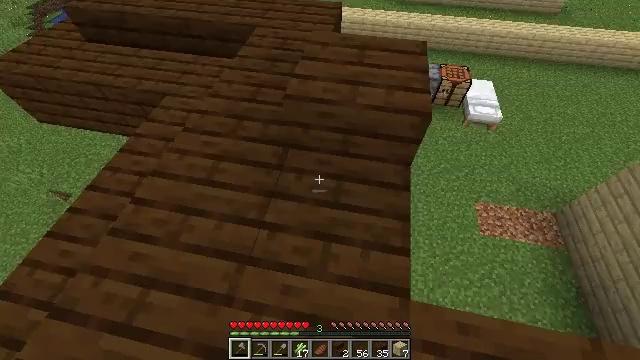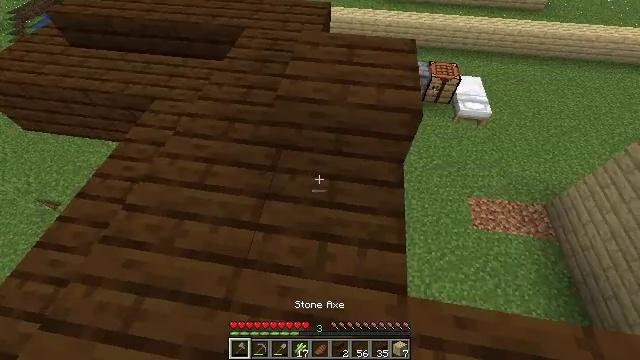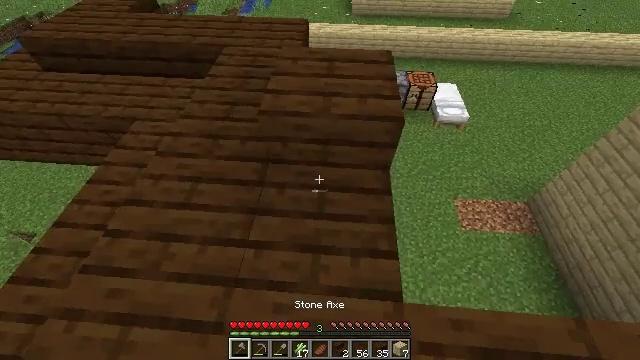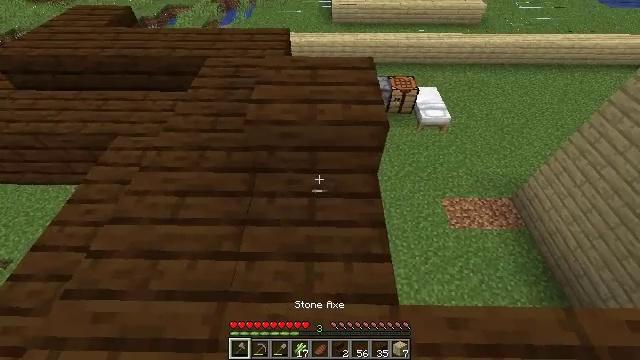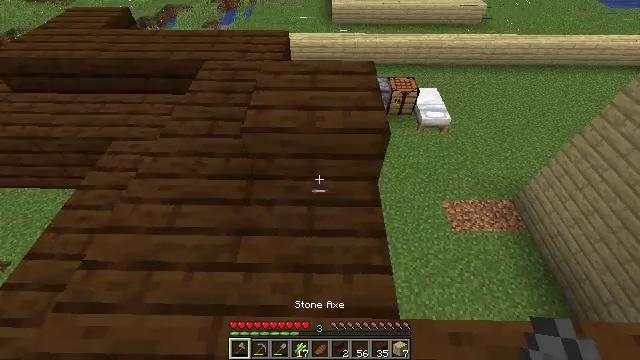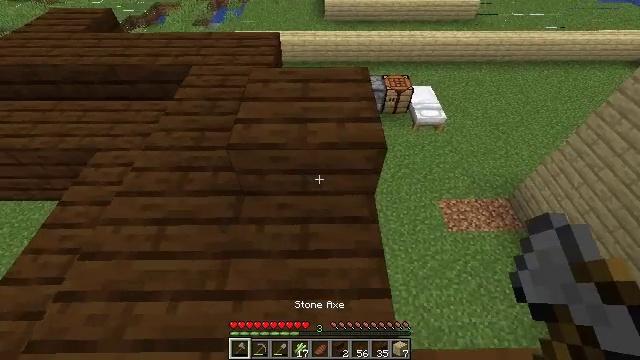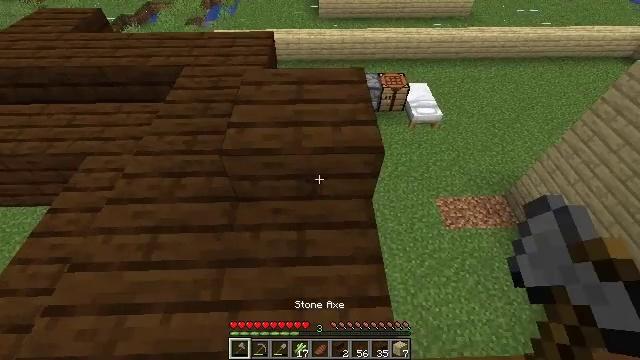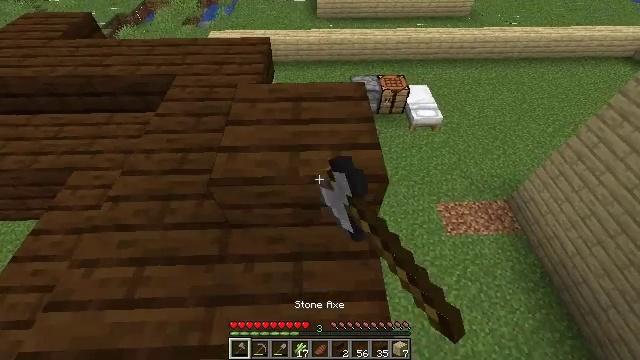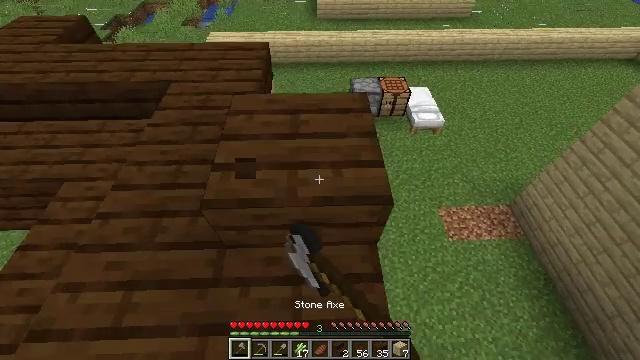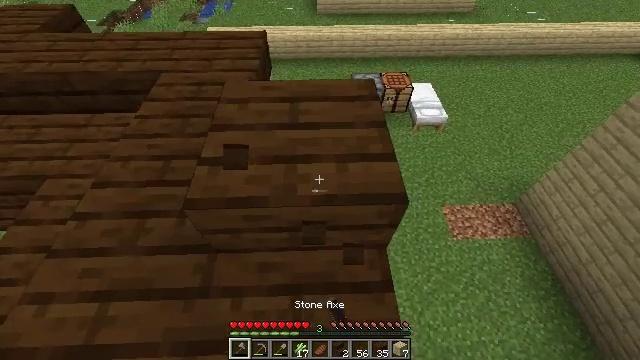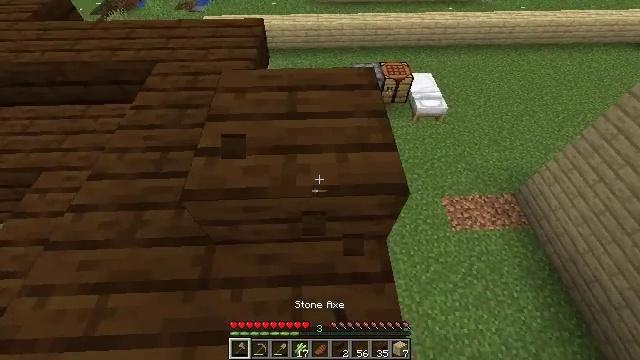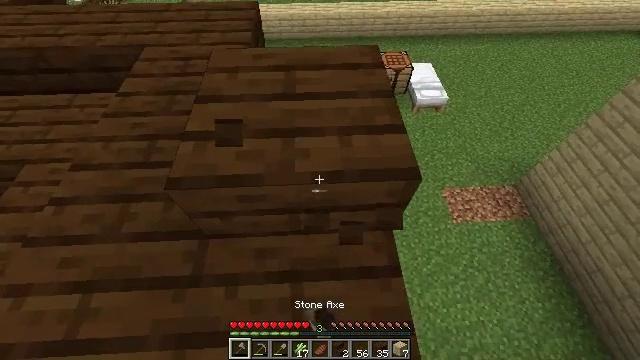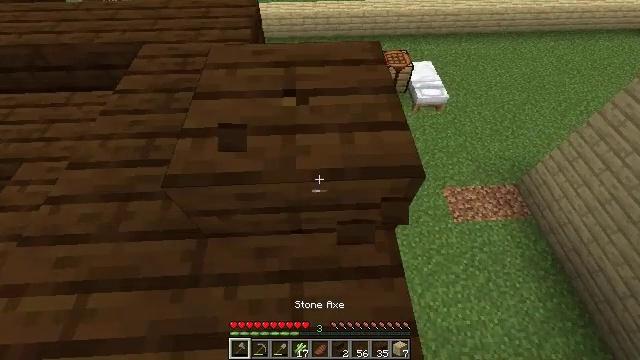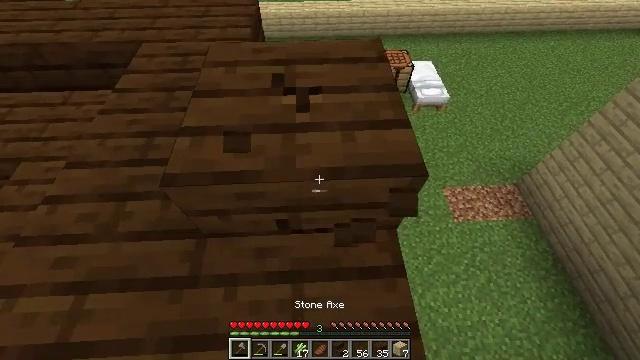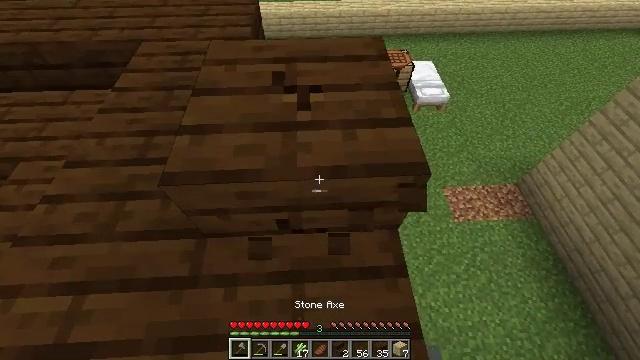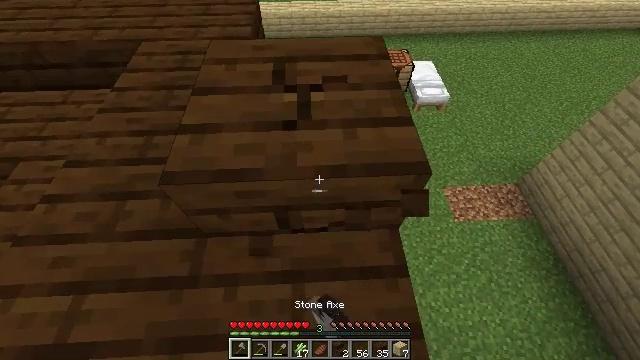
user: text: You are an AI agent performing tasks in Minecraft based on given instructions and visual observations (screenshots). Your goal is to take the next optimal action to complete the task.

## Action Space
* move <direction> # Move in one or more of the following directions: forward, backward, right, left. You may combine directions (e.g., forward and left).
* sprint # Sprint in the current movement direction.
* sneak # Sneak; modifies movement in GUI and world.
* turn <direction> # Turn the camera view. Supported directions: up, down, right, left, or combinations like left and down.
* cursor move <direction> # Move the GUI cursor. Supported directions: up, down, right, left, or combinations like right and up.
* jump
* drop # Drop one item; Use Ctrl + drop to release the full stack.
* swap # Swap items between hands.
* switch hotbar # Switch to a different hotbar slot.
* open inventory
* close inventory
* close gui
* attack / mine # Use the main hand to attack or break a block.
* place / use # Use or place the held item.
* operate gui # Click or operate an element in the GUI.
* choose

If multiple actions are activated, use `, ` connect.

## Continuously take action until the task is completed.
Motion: motion action
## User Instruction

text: Break the dark oak slab.
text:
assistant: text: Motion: turn right, switch to hotbar 1
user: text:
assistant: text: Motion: turn right and up, switch to hotbar 1
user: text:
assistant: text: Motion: turn right and up, switch to hotbar 1
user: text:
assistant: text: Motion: move forward
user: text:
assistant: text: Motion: move forward, turn right
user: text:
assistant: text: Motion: move forward, turn right, attack / mine
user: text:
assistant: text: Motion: move forward, attack / mine
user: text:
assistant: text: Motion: sneak, attack / mine
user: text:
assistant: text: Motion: sneak, attack / mine
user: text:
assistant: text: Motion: sneak, turn down, attack / mine
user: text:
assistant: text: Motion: sneak, turn down, attack / mine
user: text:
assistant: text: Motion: sneak, attack / mine
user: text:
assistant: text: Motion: sneak, attack / mine
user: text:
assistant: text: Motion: sneak, attack / mine
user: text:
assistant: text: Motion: sneak, attack / mine
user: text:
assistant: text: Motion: sneak, attack / mine
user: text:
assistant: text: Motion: sneak, attack / mine
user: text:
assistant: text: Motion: sneak, attack / mine
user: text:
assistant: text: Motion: sneak, attack / mine
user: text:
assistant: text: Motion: sneak, attack / mine
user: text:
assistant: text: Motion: sneak, attack / mine
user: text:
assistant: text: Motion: sneak, attack / mine
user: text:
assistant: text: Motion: sneak, turn left, attack / mine
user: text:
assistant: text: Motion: sneak, turn left, attack / mine
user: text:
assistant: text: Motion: sneak, attack / mine
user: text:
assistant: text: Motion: sneak, attack / mine
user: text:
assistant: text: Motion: move forward, sneak, attack / mine
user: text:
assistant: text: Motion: move forward, sneak, attack / mine
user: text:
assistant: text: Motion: move forward, sneak, turn down, attack / mine
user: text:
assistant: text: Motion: sneak, attack / mine